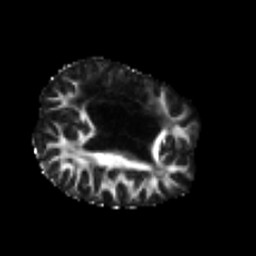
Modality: FA
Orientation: axial
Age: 31
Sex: female
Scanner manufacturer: siemens
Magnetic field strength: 3 T
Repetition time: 4.5 s
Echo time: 0.103 s